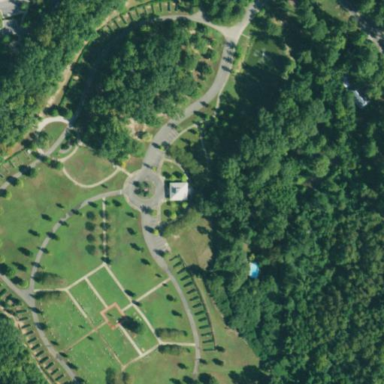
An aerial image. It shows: Cemetery.